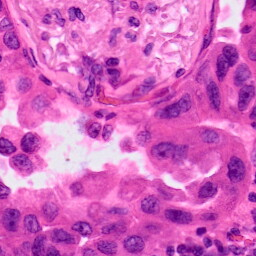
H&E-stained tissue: Lung